Interaction volume radius: 5 \u00c5
Interaction volume height: 20 \u00c5
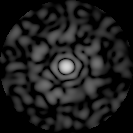
Disorder parameter: 0.8382